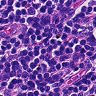
Metastatic tissue present: no